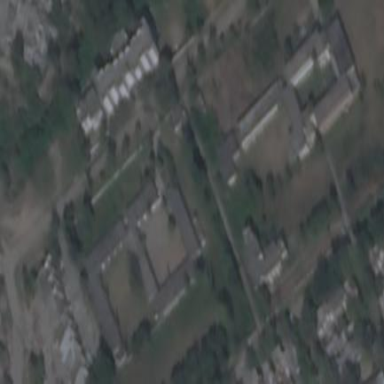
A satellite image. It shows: School.